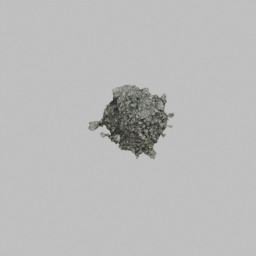
Label: nature